Question: I've to design a database where I've a client entity and a client can place multiple type of orders (all differ with each other, but few fields are common among them like status, pricing, time etc).
For example, he can place Order-A, Order-C, Order-F (from different forms). I'm confused how to cater different type of Orders.
This is what I've created so far.

Now I'm confused how to cater the fields that aren't common among order types. Should I create separate tables for each order type to save all different values? and add foreign key of all those tables to order table? It would be so complex. Whats the best way to do this?
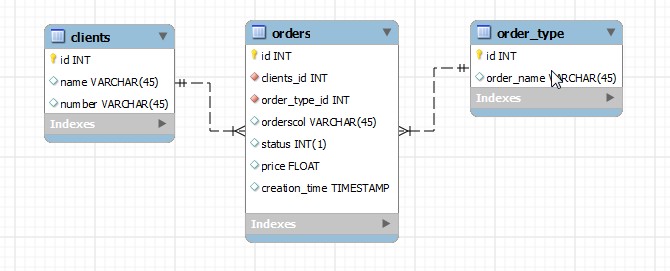
Answer: The purist would say that you should create a separate table for each type of order, with the fields relevant to that order type. If there are fields that are common to all order types, these should be in a separate, common table. Then the tables with type-specific data should point to the "main" order table.
The opposite alternative is to put all the fields in one table, and set the ones not applicable to a given order type to null.
Which method you choose really depends on your data. Frankly, if I have 30 fields in an order record, and then one or two fields that only apply to some orders, I just throw them in the order table and let them be null when not applicable.
If you have many different order types and many different fields in different order types, creating separate tables can be a real beast. Who wants to manage 30 order tables? It also gets tricky when some fields are in more than one order type but not all.
Personally, I generally create one big table with all the fields and let some be null. This is usually the most practical. But you have to look at the nature of your data and your entities. If there are a small number of different order types and there are a large number of fields peculiar to each, it starts to make sense to make separate tables to keep them separate. It might be less confusing if there aren't bunches of null fields.